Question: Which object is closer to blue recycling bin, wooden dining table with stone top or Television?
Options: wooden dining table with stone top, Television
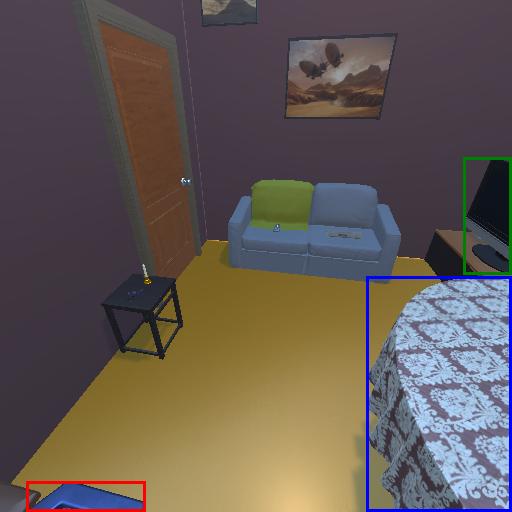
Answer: wooden dining table with stone top